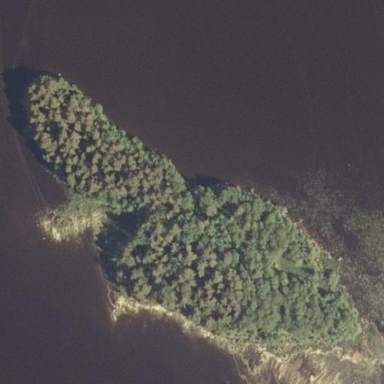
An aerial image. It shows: Islet surrounded by woodland.